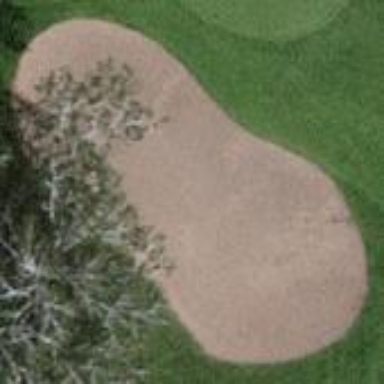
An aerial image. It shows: Bunker on golf course.